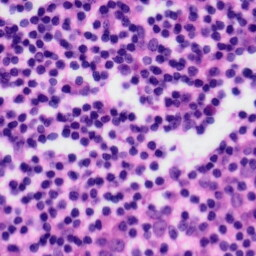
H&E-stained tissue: Tonsil